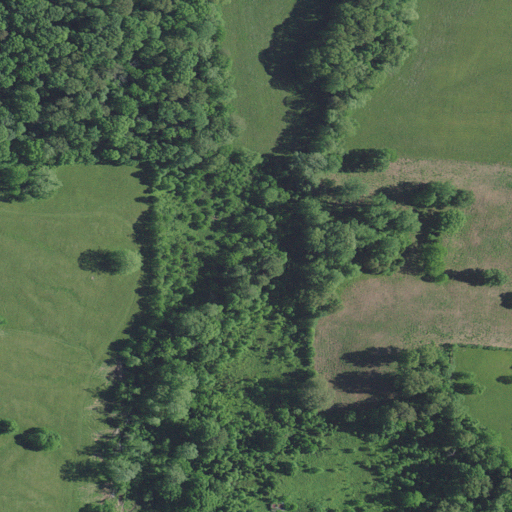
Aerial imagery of valley in Indiana named Burton Hollow containing deciduous forest, pasture, and open development